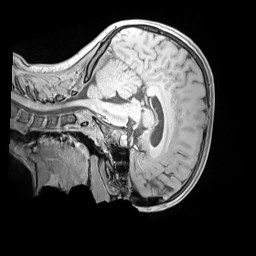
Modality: MP2RAGE
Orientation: sagittal
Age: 13
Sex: female
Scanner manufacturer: siemens
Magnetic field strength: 3 T
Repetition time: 4 s
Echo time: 0.00303 s